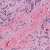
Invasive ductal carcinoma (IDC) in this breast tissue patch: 1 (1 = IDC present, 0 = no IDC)